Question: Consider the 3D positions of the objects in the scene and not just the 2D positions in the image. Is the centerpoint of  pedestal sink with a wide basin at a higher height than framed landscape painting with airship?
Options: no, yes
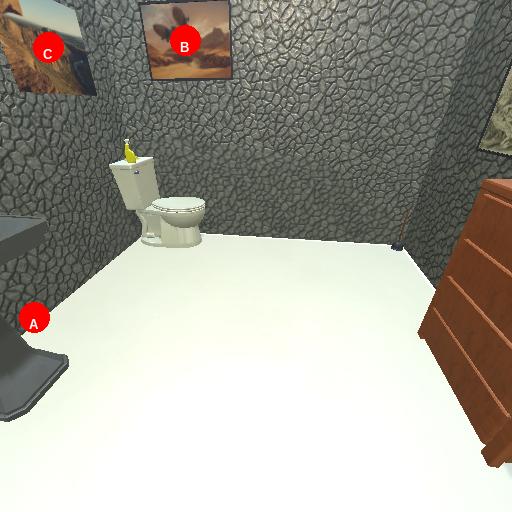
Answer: no